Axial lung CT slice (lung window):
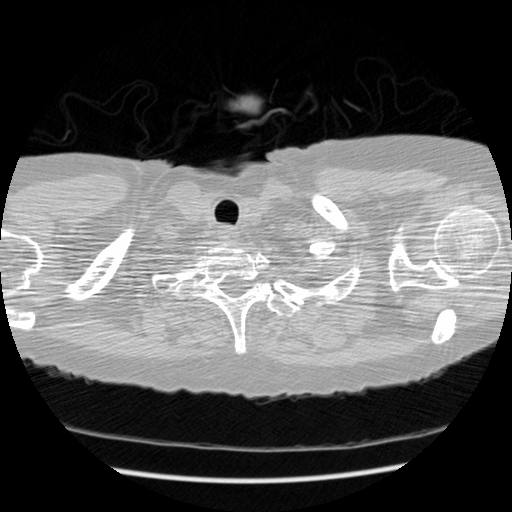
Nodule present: no